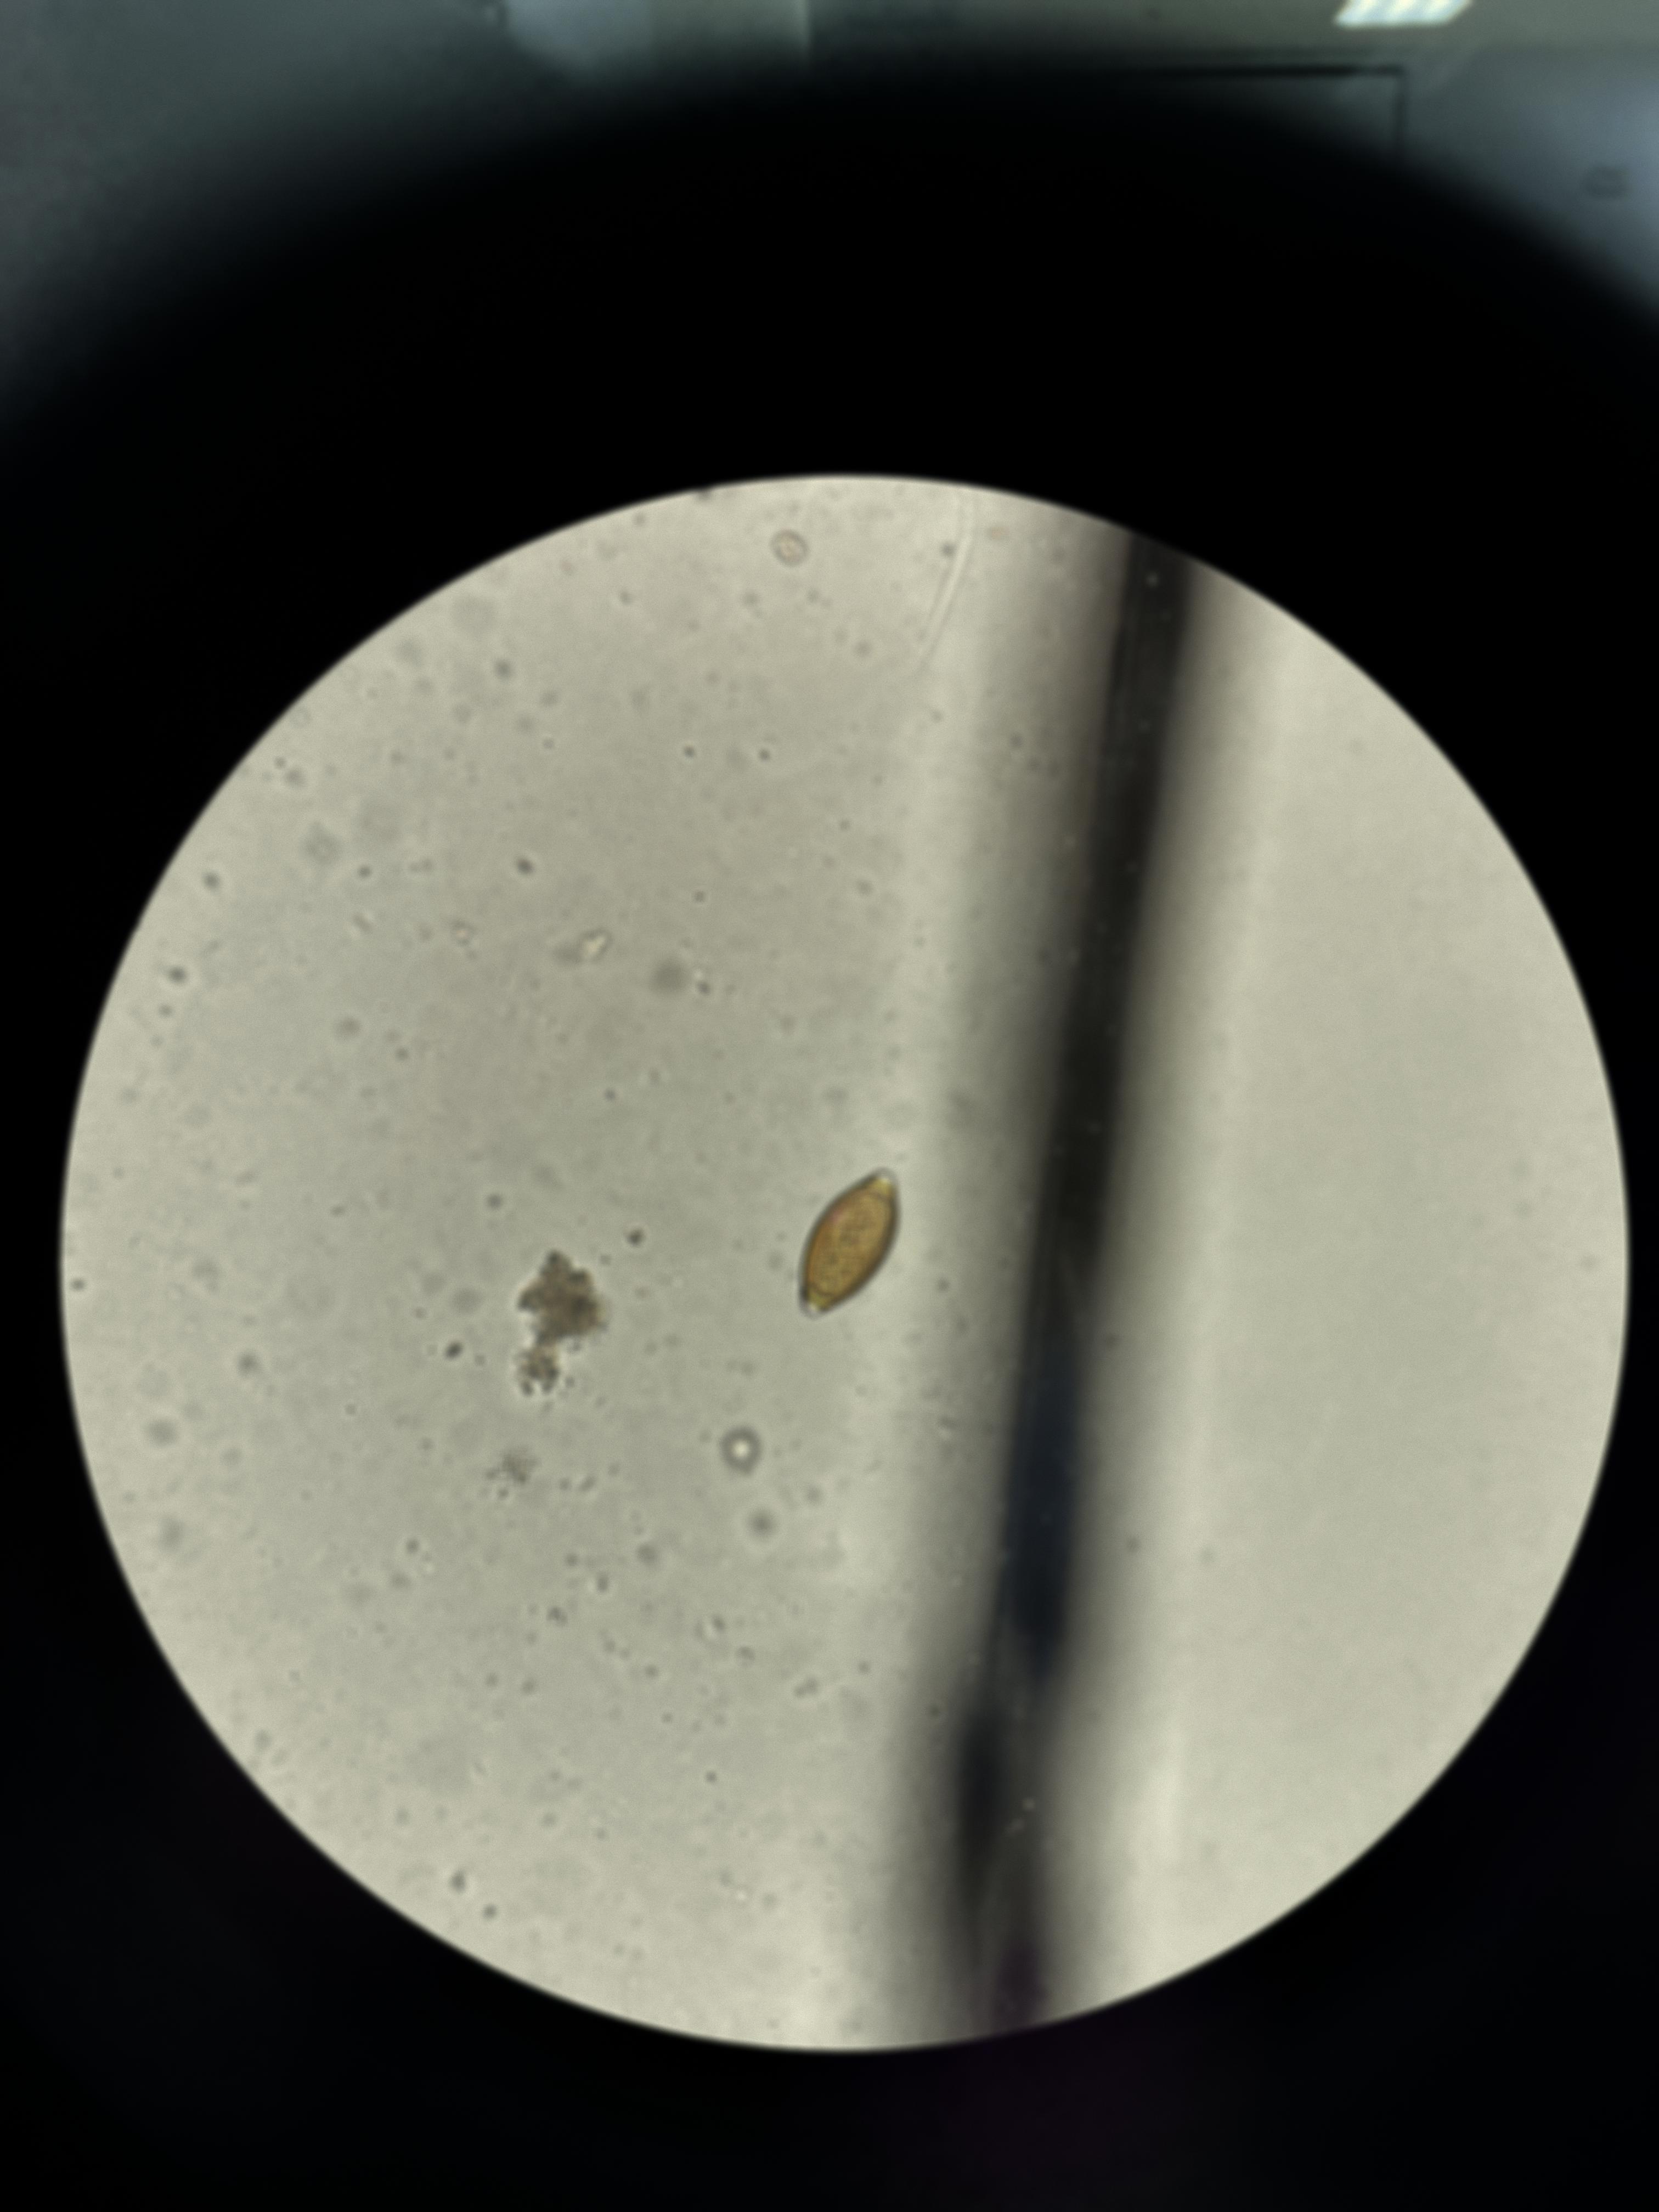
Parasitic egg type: Trichuris trichiura